Question: I find myself doing a lot of library including and juggling in recent projects with code::blocks- and I'm looking to improve my efficiency.
Currently, since I'm doing work with curl, zlib, wxwidgets, and other libraries, it takes quite some time to append the list after the initial project creation (even if I used a template).
Here's quick peek at a working project with all of the library files and how I'm including them:

1. How can I quickly add several library files at once, in the correct order? (the order is evidently quite important)
2. How do .a files translate into "other linker options", in other words, can I simply include the search directory and use something like lwxmsw32u_core instead of including ...>\libwxmsw32u_core.a?
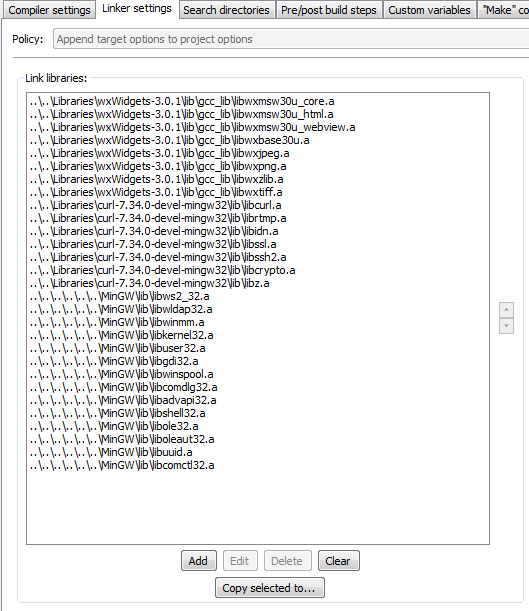
Answer: Alright, so there's a simple solution, the project file for code::blocks is quite mundane, a light XML implementation- you can very easily copy libraries (in the correct order) from one project to another by editing the plain text of the .cbp file.